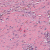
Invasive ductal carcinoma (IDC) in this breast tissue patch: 0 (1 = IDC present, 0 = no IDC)